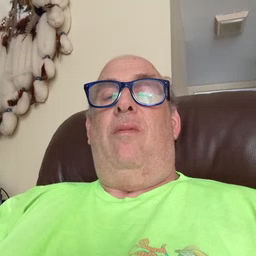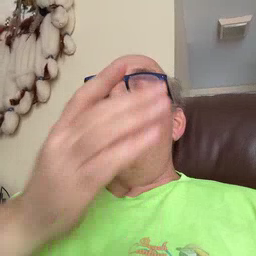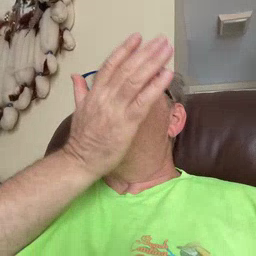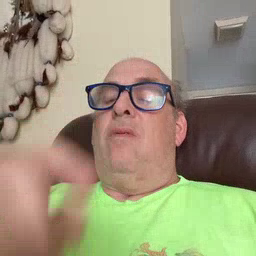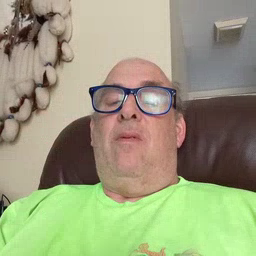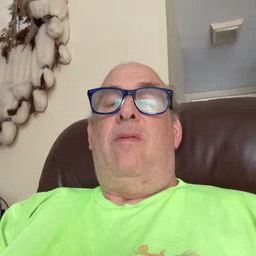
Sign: grass